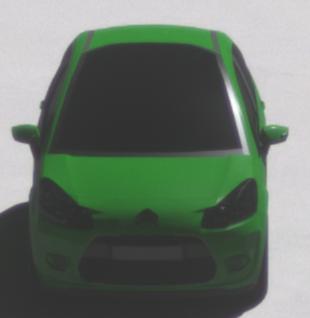
Make: Citroen
Model: C3 1.1
Detailed model: C3 (II)
Model produced from: 2010/01
Model produced until: 2012/03
Doors: 5
Color: green
Road condition: dry road
Daytime: midday
Contrast: high contrast